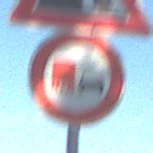
Verkehrszeichen: UeberholverbotKraftfahrzeuge
Zusatzzeichen oben: SteinschlagLinks
Umgebung: Outdoor, Nature
Tageszeit: MorningAfternoon
Wetter: Clear
Licht: Natural
Jahreszeit: Autumn
Kontrast: HighContrast